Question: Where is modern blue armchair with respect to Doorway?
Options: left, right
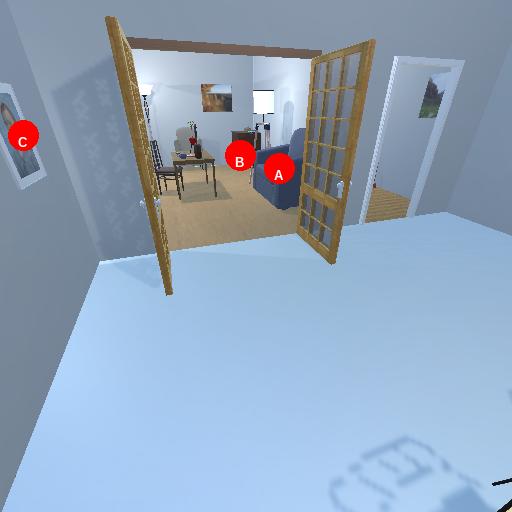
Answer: left